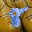
Label: 8